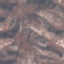
Label: HerbaceousVegetation